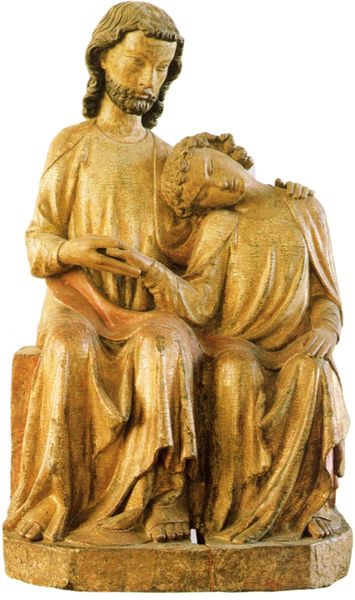
Titel: Christus-Johannes-Gruppe
Standort: Herkunftsort: Sigmaringen (EU - D - BW)
Institution: Berlin, Staatliche Museen - Preußischer Kulturbesitz
Schlagwörter: hand, kopf, mann, menschen, sitzen, braun, frau, holz, männer, tuch, bart, stein, haare, schulter, figuren, trost, christus, jesus, toga, tunika